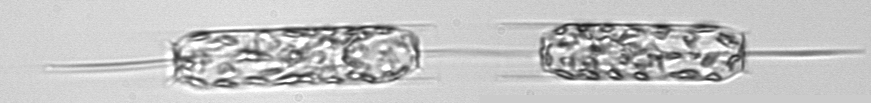
Label: Ditylum_brightwellii